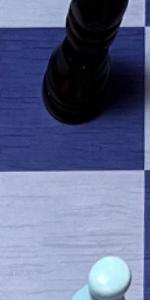
Label: Empty